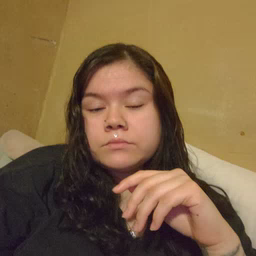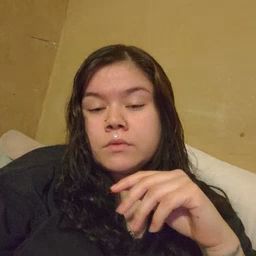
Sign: lamp